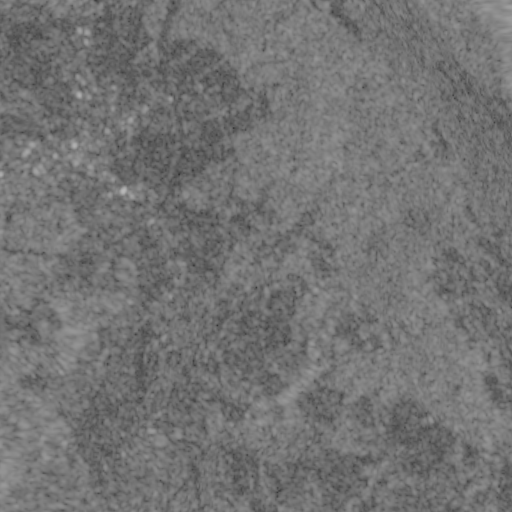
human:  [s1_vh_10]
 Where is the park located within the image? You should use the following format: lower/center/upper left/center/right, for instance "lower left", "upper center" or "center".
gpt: The park is located in the upper left of the image.
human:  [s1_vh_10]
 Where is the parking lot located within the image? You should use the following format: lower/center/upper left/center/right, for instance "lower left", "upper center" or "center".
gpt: The parking lot is located in the upper left of the image.
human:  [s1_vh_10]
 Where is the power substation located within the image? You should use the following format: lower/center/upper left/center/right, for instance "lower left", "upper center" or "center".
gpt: The power substation is located in the left of the image.
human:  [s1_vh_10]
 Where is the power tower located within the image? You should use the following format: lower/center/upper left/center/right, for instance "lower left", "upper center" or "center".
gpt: The power tower is located in the lower of the image.
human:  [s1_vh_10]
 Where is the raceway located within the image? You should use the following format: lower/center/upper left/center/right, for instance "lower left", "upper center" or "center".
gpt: The raceway is located in the center right of the image.
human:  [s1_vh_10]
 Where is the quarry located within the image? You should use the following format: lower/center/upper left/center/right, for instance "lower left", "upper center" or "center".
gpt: There is no quarry in the image.

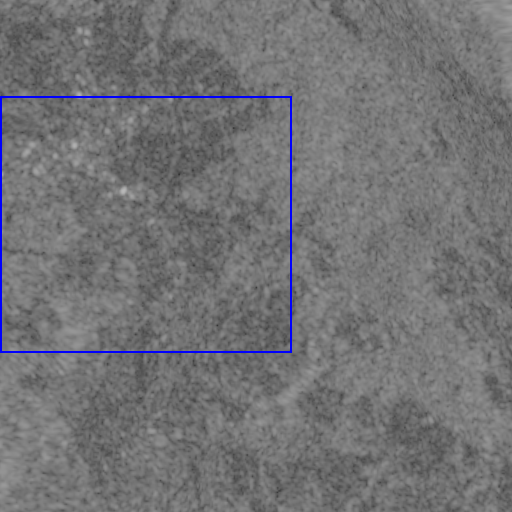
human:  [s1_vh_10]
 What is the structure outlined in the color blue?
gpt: The structure outlined in blue is a crop field.
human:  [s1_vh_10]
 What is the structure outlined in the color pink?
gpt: There is no pink outline.